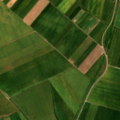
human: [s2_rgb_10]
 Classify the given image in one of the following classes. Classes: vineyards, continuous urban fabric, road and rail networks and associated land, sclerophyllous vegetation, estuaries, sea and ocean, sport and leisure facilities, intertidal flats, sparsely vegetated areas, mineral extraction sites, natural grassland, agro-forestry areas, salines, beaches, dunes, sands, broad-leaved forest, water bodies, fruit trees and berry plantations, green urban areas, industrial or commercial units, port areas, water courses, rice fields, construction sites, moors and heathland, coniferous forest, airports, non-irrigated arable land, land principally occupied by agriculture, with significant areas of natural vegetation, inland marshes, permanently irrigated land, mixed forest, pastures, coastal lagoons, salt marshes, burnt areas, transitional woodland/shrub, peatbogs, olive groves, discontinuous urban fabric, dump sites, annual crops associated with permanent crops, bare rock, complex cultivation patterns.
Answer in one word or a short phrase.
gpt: non-irrigated arable land, water courses